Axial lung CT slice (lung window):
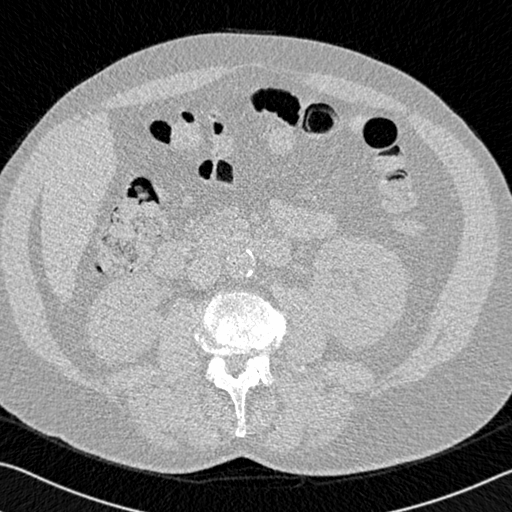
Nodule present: no